Field crop: maize
Growth stage: 2
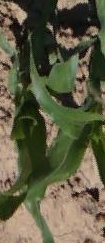
Species: maize